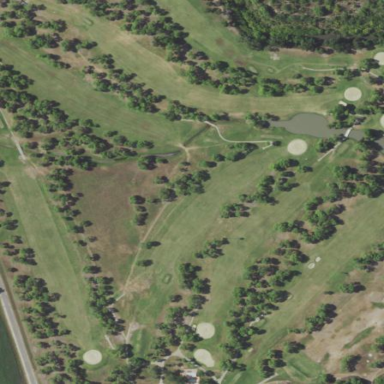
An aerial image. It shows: Golf course.